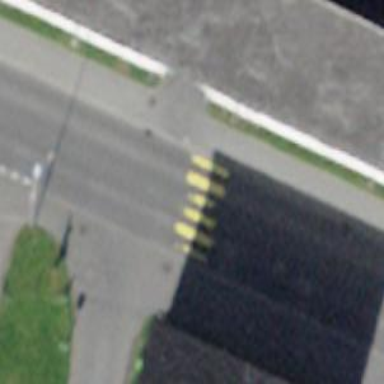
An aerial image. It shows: Zebra crossing on the road.